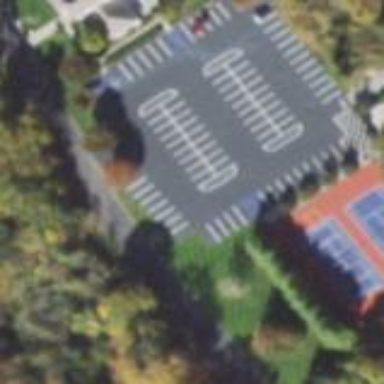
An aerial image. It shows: Road serving as parking aisle.